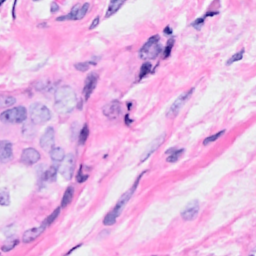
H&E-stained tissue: Breast